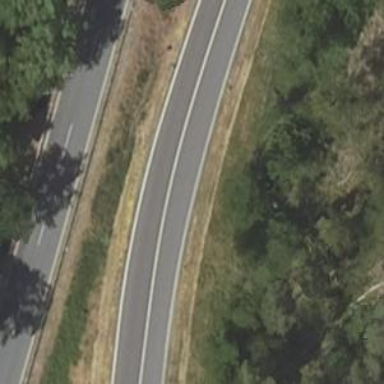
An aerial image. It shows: Motorway link.